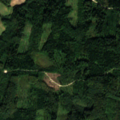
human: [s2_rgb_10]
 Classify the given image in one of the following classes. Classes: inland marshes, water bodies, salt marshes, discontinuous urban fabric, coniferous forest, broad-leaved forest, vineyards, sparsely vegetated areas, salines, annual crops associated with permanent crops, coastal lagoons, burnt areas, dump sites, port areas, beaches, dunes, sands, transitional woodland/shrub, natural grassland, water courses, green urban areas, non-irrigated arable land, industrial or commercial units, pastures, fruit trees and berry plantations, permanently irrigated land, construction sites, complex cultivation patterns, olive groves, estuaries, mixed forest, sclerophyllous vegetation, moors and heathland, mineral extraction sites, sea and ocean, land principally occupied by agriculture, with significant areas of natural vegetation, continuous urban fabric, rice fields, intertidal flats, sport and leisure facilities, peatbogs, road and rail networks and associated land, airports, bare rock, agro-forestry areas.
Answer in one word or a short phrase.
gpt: non-irrigated arable land, broad-leaved forest, mixed forest